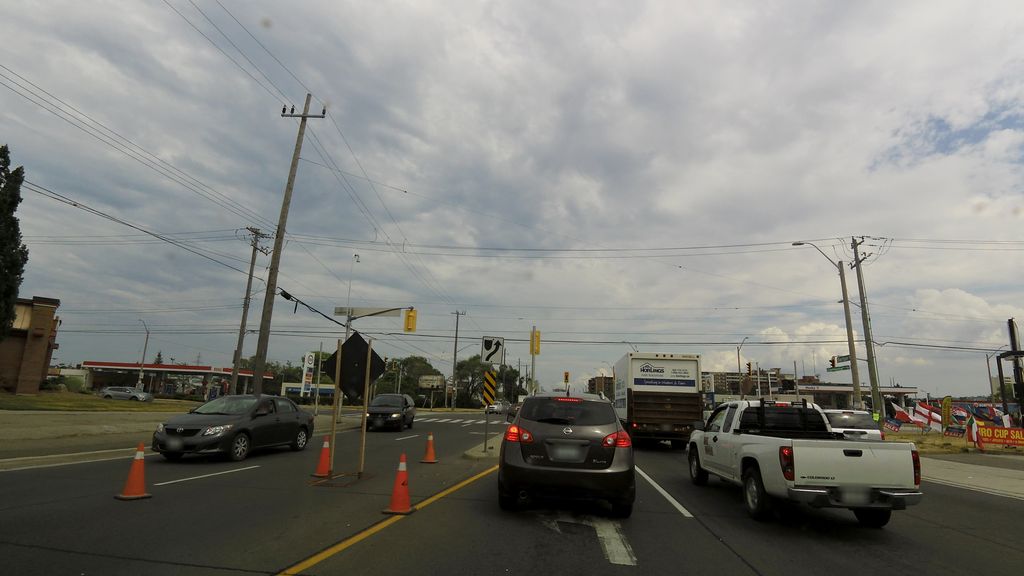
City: hamilton